Current action and preconditions to check: path_clear

Your task: For each precondition in the list above, predict whether it will hold at this action.

Consider the current scene as observed from the mobile robot's camera, and analyze the predicted future states of all dynamic agents (e.g., people, animals, vehicles, or any moving entities) within the NEXT SECOND.

IMPORTANT: Only answer "very likely" if you are absolutely certain—based on strong, clear evidence—that a dynamic agent will violate the precondition in the predicted future state. Do NOT answer "very likely" for unlikely, ambiguous, or low-probability risks.

Ask yourself for each precondition: Is there a high probability, with clear and convincing evidence, that the predicted future states of any dynamic agent will interfere with the predicted future state of the currently executing action within the NEXT SECOND, causing that precondition to fail?

Assess the risk level based on these predictions. Use "likely" or "very likely" if motions create a clear risk of interference.

Use "neutral" or "improbable" if agents are nearby but their predicted paths are clearly diverging or non-conflicting.

Failure Risk Categories: "very improbable", "improbable", "neutral", "likely", "very likely"

Answer Format: Output ONLY the probability_of_failure value from these categories: "very improbable", "improbable", "neutral", "likely", "very likely"

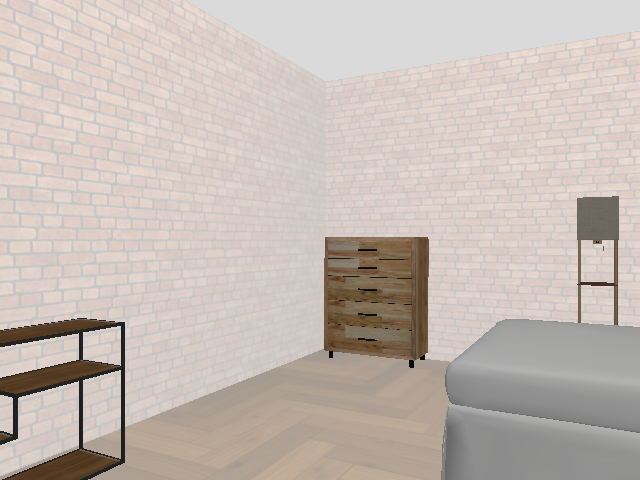

Answer: very improbable